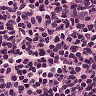
Metastatic tissue present: no